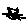
Label: cat